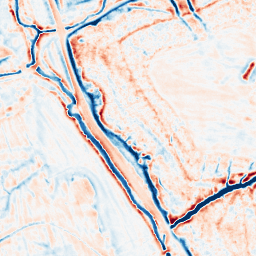
Category: edge_preserving
Decomposition family: bilateral
Decomposition parameters: d: 15
sigma_color: 50
sigma_space: 150
Upsampling method: cubic_mitchell
Upsampling parameters: scale: 2
Upsampling scale: 2